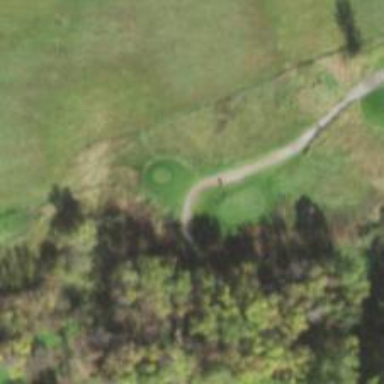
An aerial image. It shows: Path used for both walking and golf.